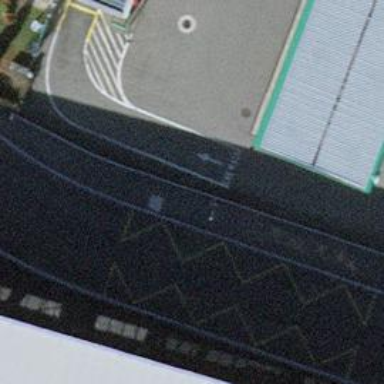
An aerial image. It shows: Platform for public transport and road usage.